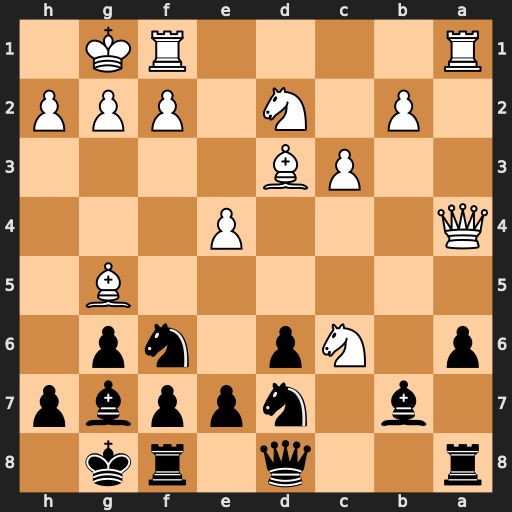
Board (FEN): r2q1rk1/1b1nppbp/p1Np1np1/6B1/Q3P3/2PB4/1P1N1PPP/R4RK1
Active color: b
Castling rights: -
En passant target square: -
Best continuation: Bxc6 Qxc6 Ne5